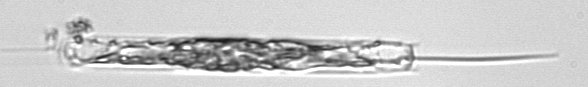
Label: Ditylum_brightwellii